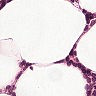
Metastatic tissue present: no